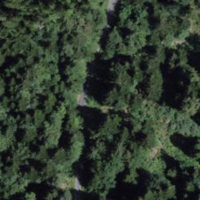
EUNIS habitat code: 43
Species observed at this site:
Fagus sylvatica